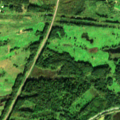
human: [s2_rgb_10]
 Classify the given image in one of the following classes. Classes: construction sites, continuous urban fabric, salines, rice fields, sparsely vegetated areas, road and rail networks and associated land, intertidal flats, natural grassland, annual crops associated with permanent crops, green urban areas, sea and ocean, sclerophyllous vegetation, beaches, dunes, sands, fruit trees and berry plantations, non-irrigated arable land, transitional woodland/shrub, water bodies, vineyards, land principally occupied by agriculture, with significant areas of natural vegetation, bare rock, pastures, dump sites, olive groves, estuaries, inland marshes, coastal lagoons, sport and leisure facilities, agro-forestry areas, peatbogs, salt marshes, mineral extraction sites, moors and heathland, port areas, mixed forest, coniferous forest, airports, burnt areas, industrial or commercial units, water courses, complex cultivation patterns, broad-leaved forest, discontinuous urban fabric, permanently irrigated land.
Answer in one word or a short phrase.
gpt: pastures, complex cultivation patterns, land principally occupied by agriculture, with significant areas of natural vegetation, broad-leaved forest, coniferous forest